Question: I have a DAO below, with a transactional delete and .
Deleting one entity at a time works just fine.
Batch delete has NO effect whatsoever :
the code below is simple and straightforward IMO, but the call to - which calls of - has no effect !
'''
public class MyObjectDao {
private ObjectifyOpts transactional = new ObjectifyOpts().setBeginTransaction(true);
private ObjectifyOpts nonTransactional = new ObjectifyOpts().setBeginTransaction(false);
private String namespace = null;
public MyObjectDao(String namespace) {
Preconditions.checkNotNull(namespace, "Namespace cannot be NULL");
this.namespace = namespace;
}
/**
* set namespace and get a non-transactional instance of Objectify
*
* @return
*/
protected Objectify nontxn() {
NamespaceManager.set(namespace);
return ObjectifyService.factory().begin(nonTransactional);
}
/**
* set namespace and get a transactional instance of Objectify
*
* @return
*/
protected Objectify txn() {
NamespaceManager.set(namespace);
Objectify txn = ObjectifyService.factory().begin(transactional);
log.log(Level.FINE, "transaction <" + txn.getTxn().getId() + "> started");
return txn;
}
protected void commit(Objectify txn) {
if (txn != null && txn.getTxn().isActive()) {
txn.getTxn().commit();
log.log(Level.FINE, "transaction <" + txn.getTxn().getId() + "> committed");
} else {
log.log(Level.WARNING, "commit NULL transaction");
}
}
protected void rollbackIfNeeded(Objectify txn) {
if (txn != null && txn.getTxn() != null && txn.getTxn().isActive()) {
log.log(Level.WARNING, "transaction <" + txn.getTxn().getId() + "> rolling back");
txn.getTxn().rollback();
} else if (txn == null || txn.getTxn() == null) {
log.log(Level.WARNING, "finalizing NULL transaction, not rolling back");
} else if (!txn.getTxn().isActive()) {
log.log(Level.FINEST, "transaction <" + txn.getTxn().getId() + "> NOT rolling back");
}
}
public void deleteMyObject(Long id) {
Objectify txn = null;
try {
txn = txn();
txn.delete(new Key<MyObject>(MyObject.class, id));
commit(txn);
} finally {
rollbackIfNeeded(txn);
}
}
public void deleteMyObjects(Long[] ids) {
Objectify txn = null;
List<Key<? extends MyObject>> keys = new ArrayList<Key<? extends MyObject>>();
for (long id : ids) {
keys.add(new Key<MyObject>(MyObject.class, id));
}
try {
txn = txn();
txn.delete(keys);
commit(txn);
} finally {
rollbackIfNeeded(txn);
}
}
}
'''
When I call deleteMyObjects(Long[] ), I see nothing suspicious in the logs below. The transaction commits just fine without errors. But the data is not effected. Looping through the same list of Ids and deleting the objects one at a time, works just fine.
'''
Feb 29, 2012 8:37:42 AM com.test.MyObjectDao txn
FINE: transaction <6> started
Feb 29, 2012 8:37:42 AM com.test.MyObjectDao commit
FINE: transaction <6> committed
Feb 29, 2012 8:37:42 AM com.test.MyObjectDao rollbackIfNeeded
FINEST: transaction <6> NOT rolling back
'''
But the data is unchanged and present in the datastore !?!?!
Any help welcome.
Stepping into the Objectify code, I wonder wether this has something to do with the namespace ? Right here in the objectify code :
'''
@Override
public Result<Void> delete(Iterable<?> keysOrEntities)
{
// We have to be careful here, objs could contain raw Keys or Keys or entity objects or both!
List<com.google.appengine.api.datastore.Key> keys = new ArrayList<com.google.appengine.api.datastore.Key>();
for (Object obj: keysOrEntities)
keys.add(this.factory.getRawKey(obj));
return new ResultAdapter<Void>(this.ads.delete(this.txn, keys));
}
'''
When I inspect in debug, I notice that the namespace of the key is empty. however returns the correct namespace !?

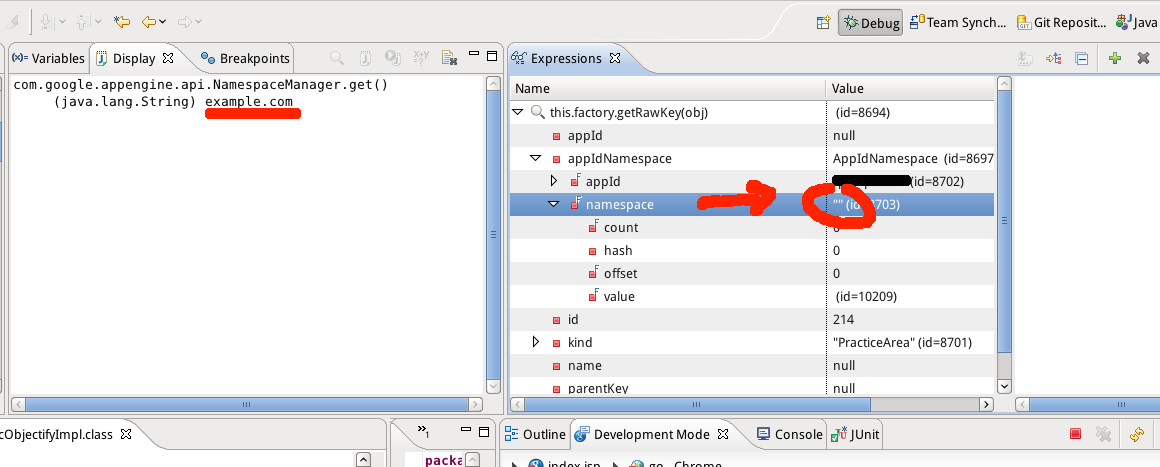
Answer: Namespace was not set when creating the keys.
The namespace must be set BEFORE creating a key !
So rewriting it like this, fixed my problem :
'''
public void deleteMyObjects(Long[] ids) {
Objectify txn = null;
try {
txn = txn();
List<Key<MyObject>> keys = new ArrayList<Key<MyObject>>();
for (long id : ids) {
keys.add(new Key<MyObject>(MyObject.class, id));
}
txn.delete(keys);
commit(txn);
} finally {
rollbackIfNeeded(txn);
}
}
'''
Then I call this :
'''
new MyObjectDAO("somenamespace").delete({ 1L, 34L, 116L });
'''